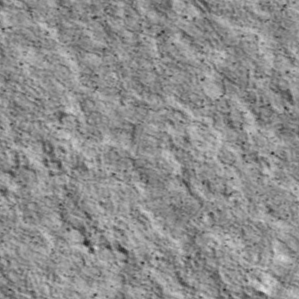
Label: non_frost